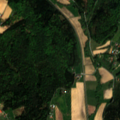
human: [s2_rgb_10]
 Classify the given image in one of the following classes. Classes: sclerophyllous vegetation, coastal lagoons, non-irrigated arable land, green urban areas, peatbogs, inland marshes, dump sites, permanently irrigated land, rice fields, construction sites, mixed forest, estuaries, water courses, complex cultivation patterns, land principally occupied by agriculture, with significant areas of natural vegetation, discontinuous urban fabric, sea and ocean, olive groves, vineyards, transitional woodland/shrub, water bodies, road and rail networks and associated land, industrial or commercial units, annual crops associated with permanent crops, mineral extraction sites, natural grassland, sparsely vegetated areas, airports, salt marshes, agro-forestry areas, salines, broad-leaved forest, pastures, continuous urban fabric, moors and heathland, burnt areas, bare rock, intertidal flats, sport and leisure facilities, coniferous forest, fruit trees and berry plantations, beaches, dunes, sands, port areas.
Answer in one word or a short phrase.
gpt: pastures, complex cultivation patterns, broad-leaved forest, mixed forest